Aerial crown-view tile of a tropical tree (Barro Colorado Island, Panama), acquired 20250124:
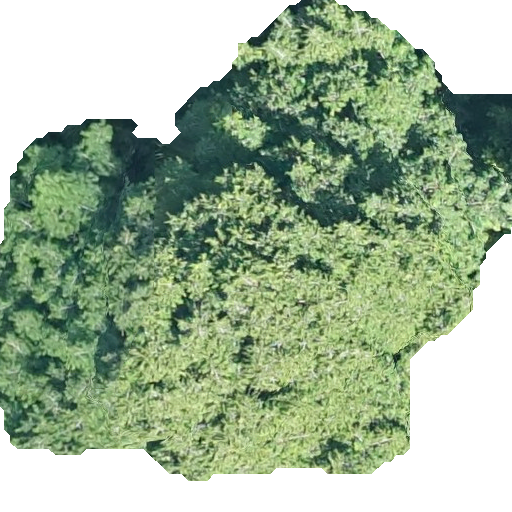
Species: Virola surinamensis
GBIF accepted scientific name: Virola surinamensis
Crown area: 268.679 m²